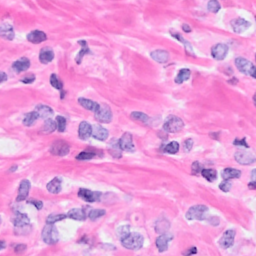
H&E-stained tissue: Breast